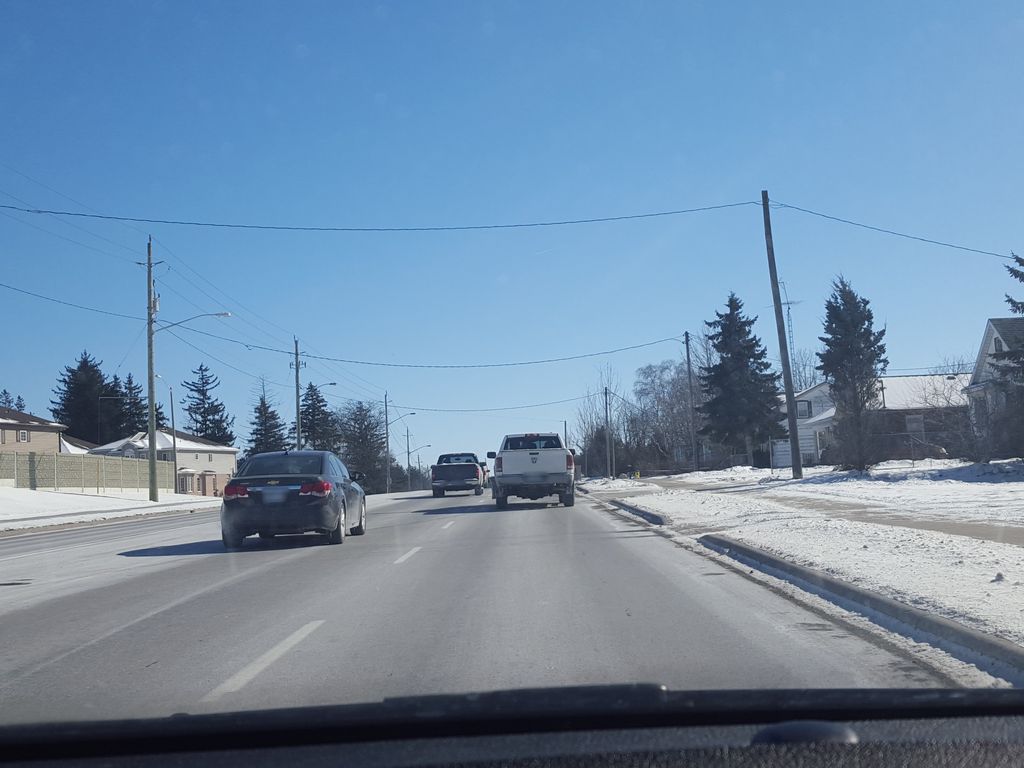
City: kitchener-waterloo